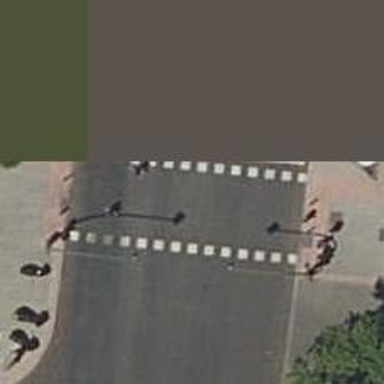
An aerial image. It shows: Crossing with traffic signals.